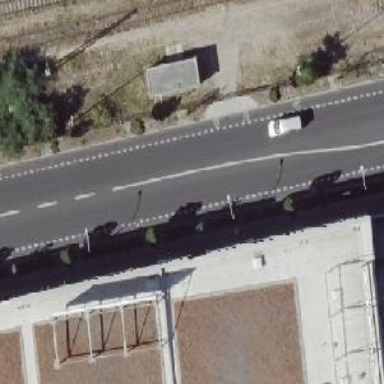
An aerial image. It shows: Secondary road with asphalt surface. It has cycle lane on both sides.